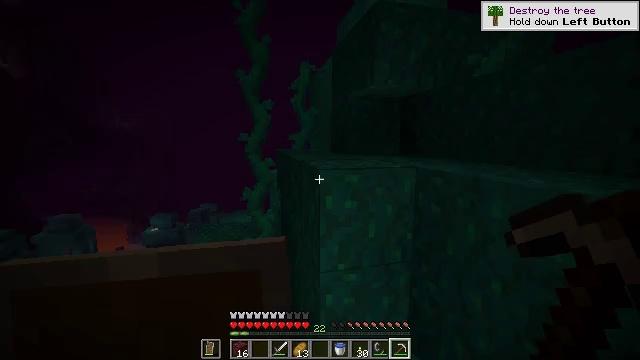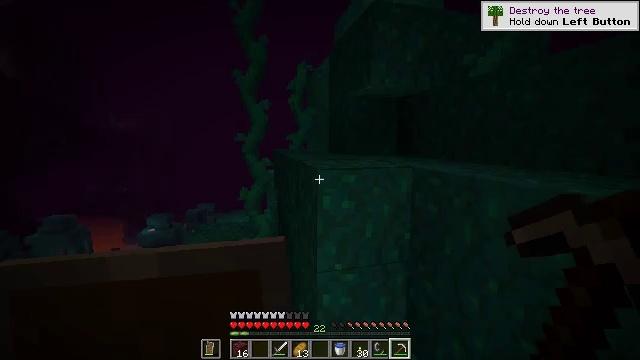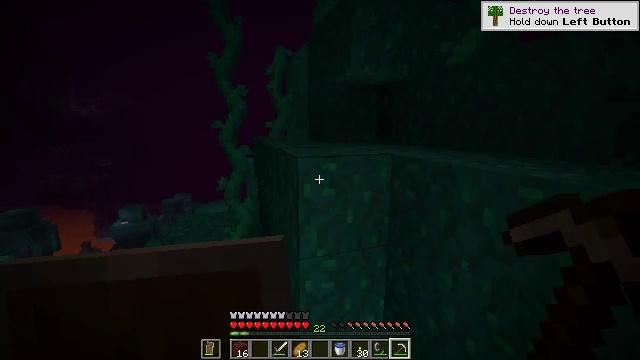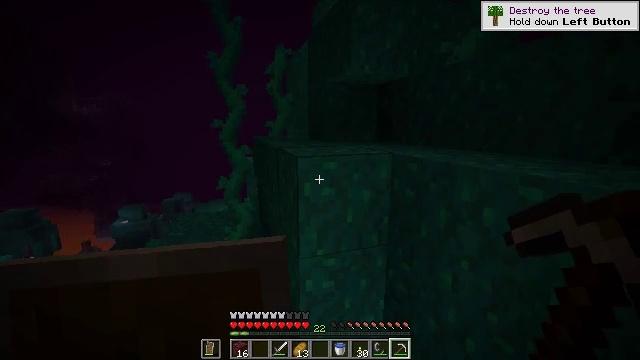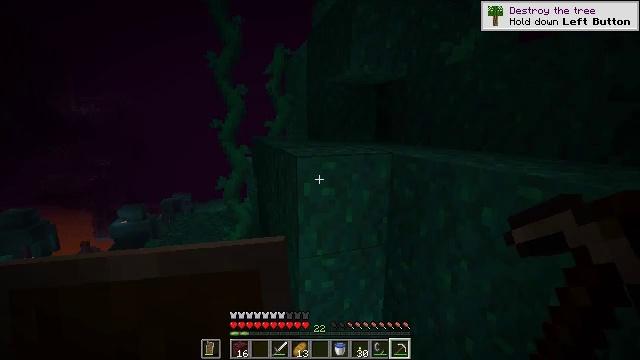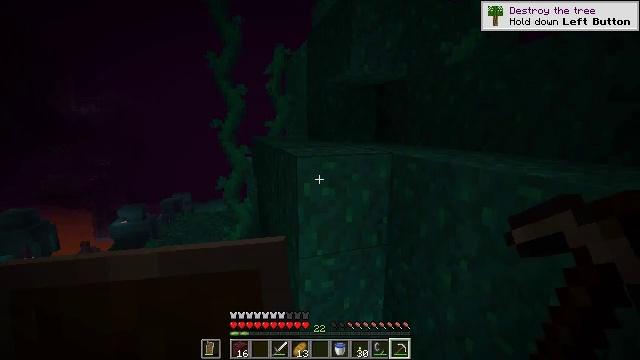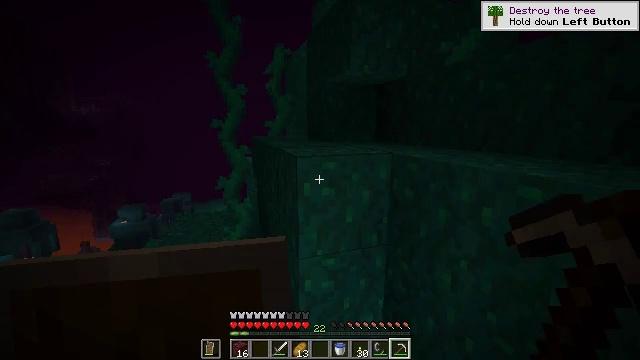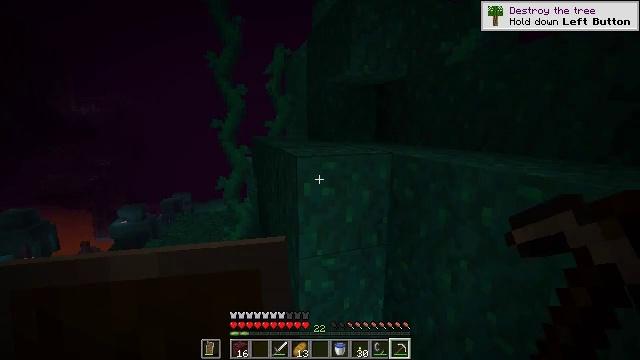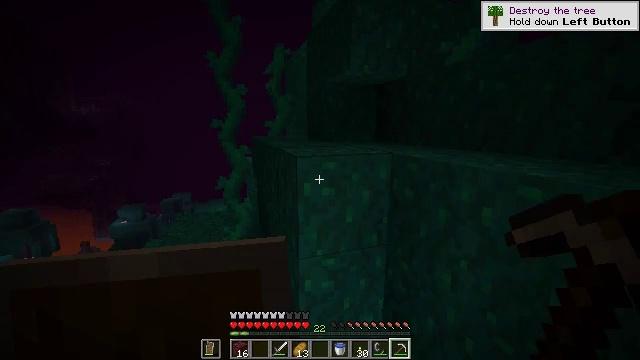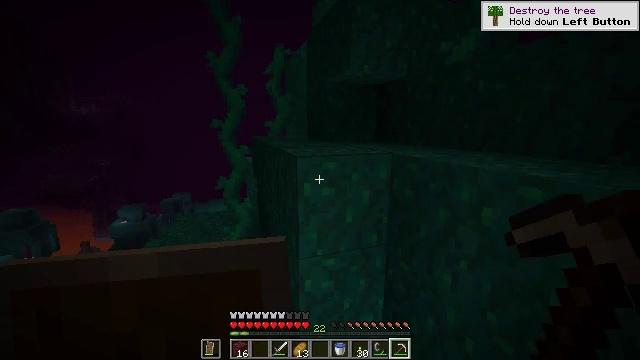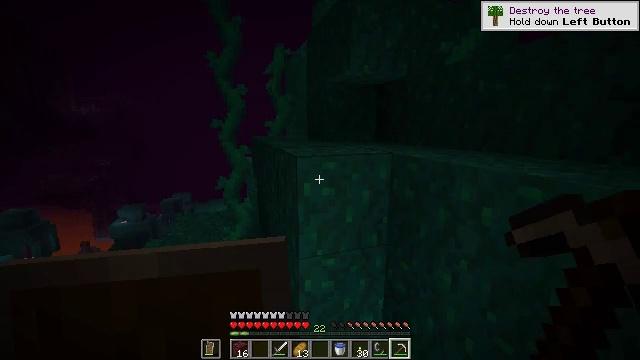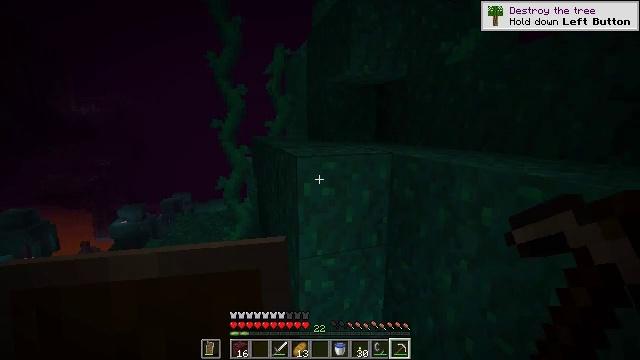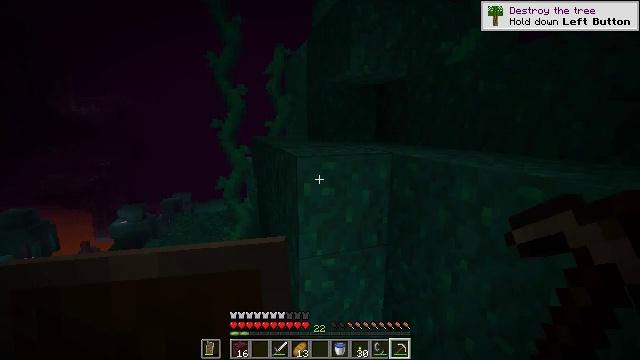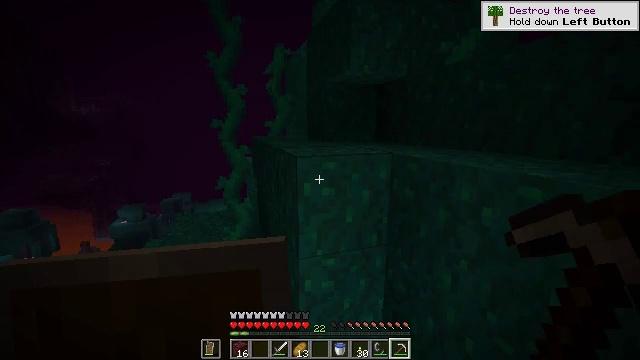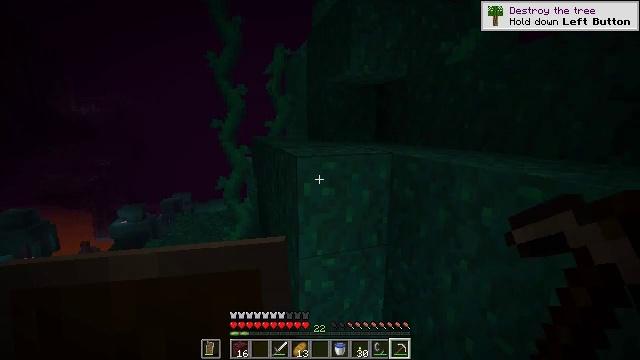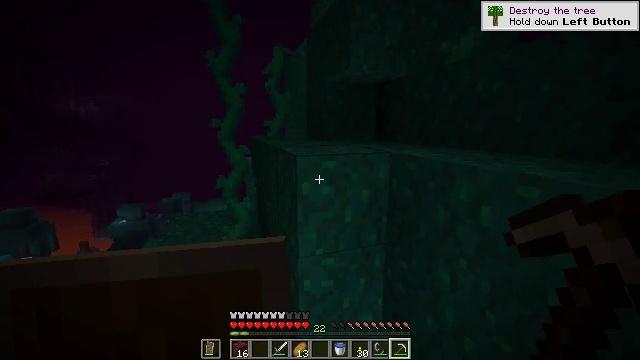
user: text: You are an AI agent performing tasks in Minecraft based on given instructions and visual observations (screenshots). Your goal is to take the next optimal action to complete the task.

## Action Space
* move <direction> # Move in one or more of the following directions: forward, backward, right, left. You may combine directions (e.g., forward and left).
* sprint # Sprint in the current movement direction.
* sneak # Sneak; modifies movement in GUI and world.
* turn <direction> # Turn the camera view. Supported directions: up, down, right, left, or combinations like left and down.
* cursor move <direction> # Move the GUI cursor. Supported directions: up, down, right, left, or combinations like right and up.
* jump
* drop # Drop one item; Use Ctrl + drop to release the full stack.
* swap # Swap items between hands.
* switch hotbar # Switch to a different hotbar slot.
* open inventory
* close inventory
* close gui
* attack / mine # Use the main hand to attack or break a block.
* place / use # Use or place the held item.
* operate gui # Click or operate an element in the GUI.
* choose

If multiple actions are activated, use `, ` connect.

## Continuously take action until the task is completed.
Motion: motion action
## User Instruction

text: Mine warped nylium in the Nether.
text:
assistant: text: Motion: sneak
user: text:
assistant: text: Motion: sneak, turn right and down
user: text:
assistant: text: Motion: sneak
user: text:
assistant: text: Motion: sneak
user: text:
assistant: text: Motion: sneak
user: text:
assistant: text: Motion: sneak
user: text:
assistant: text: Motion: sneak
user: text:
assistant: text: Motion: sneak
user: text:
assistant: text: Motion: sneak
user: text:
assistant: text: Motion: sneak
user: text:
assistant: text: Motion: sneak
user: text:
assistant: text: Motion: sneak
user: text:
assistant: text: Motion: sneak
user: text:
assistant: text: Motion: sneak
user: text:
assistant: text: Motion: sneak
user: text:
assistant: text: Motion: sneak
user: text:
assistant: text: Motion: sneak
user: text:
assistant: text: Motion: sneak
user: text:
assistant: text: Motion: sneak
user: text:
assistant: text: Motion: sneak, turn left
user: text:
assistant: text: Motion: sneak, turn left
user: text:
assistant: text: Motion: sneak, turn left and down
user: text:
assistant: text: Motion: sneak, turn left and down
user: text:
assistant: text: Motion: sneak, turn left and down
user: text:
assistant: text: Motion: sneak, turn left
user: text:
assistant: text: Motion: sneak, turn left
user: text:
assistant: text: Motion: sneak, turn left and up
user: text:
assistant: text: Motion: sneak, turn left
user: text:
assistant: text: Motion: sneak, turn up
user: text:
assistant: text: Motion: sneak